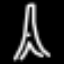
Label: The Eiffel Tower